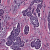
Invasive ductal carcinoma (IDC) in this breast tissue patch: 1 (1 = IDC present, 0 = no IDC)